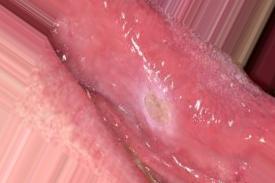
Condition: Mouth Ulcer